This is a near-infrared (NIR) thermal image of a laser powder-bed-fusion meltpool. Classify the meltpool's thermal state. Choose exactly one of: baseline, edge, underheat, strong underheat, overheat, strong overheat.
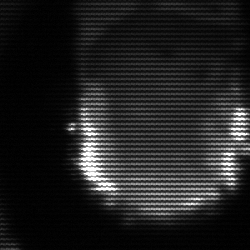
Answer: baseline